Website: walmart
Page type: billing-address
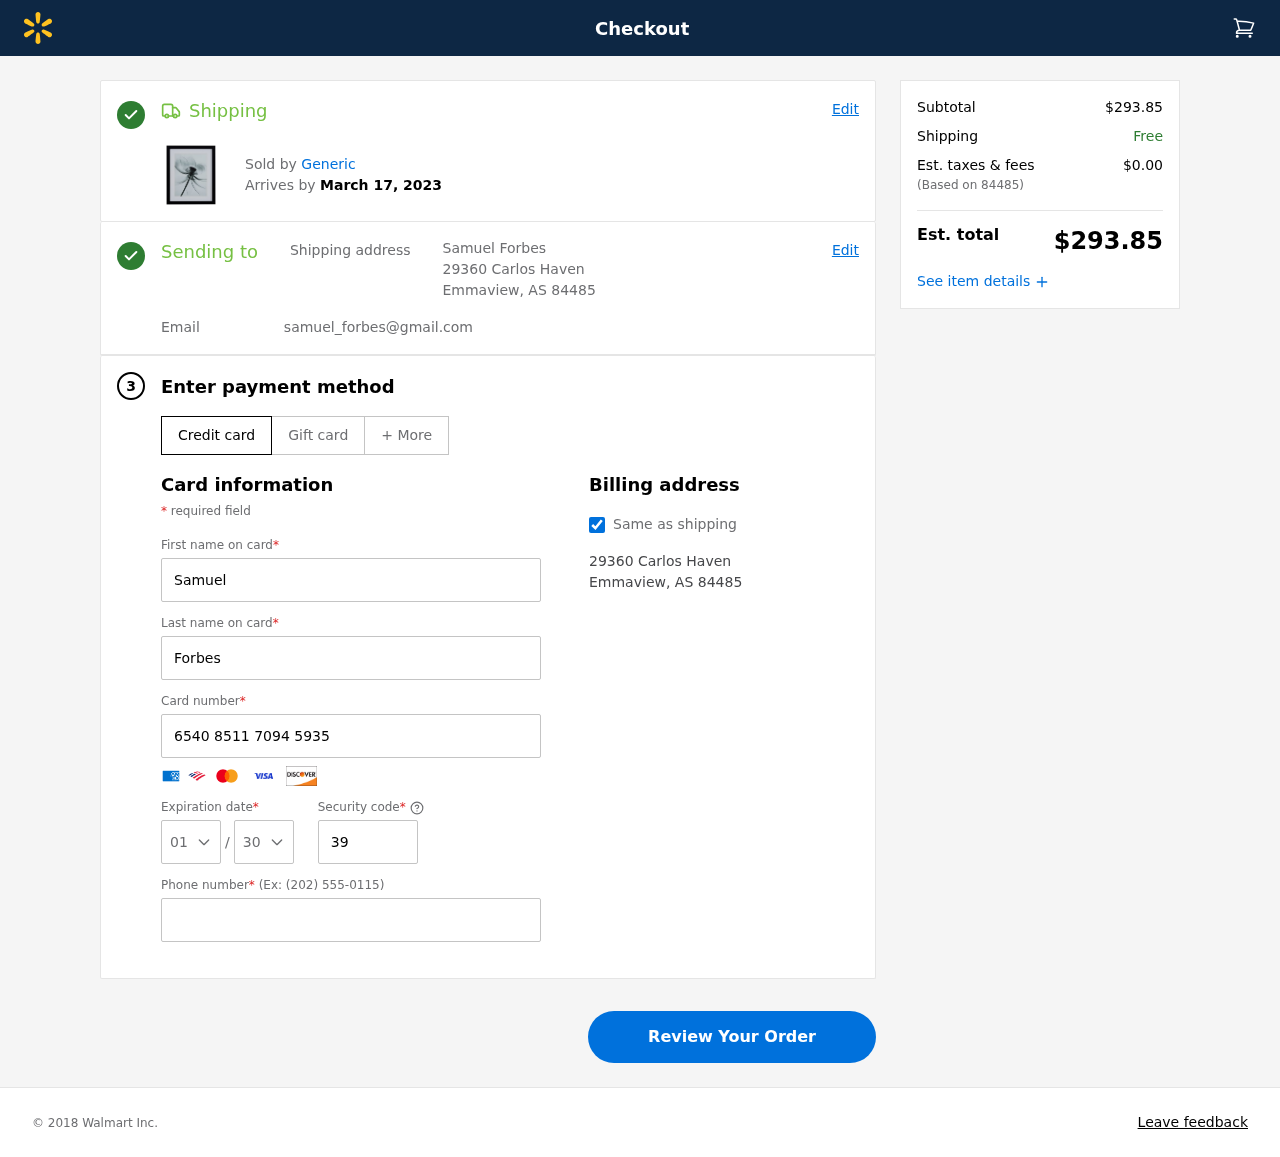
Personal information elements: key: PII_CARD_CVV
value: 391
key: PII_CARD_EXPIRY_MONTH
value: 01
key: PII_CARD_EXPIRY_YEAR
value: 30
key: PII_CARD_NUMBER
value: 6540 8511 7094 5935
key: PII_CITY_STATE_ZIP
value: Emmaview, AS 84485
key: PII_EMAIL
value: samuel_forbes@gmail.com
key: PII_FIRSTNAME
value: Samuel
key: PII_FULLNAME
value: Samuel Forbes
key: PII_LASTNAME
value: Forbes
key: PII_PHONE
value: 7363426604
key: PII_POSTCODE
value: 84485
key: PII_STREET
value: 29360 Carlos Haven
Product elements: key: PRODUCT1_BRAND
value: Generic
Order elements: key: ORDER_DELIVERY_DATE
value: March 17, 2023
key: ORDER_SUBTOTAL
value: $293.85
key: ORDER_TAX
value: $0.00
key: ORDER_TOTAL
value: $293.85